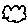
Label: cloud